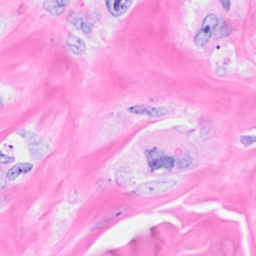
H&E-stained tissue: Breast